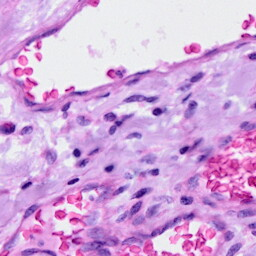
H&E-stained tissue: Ovarian